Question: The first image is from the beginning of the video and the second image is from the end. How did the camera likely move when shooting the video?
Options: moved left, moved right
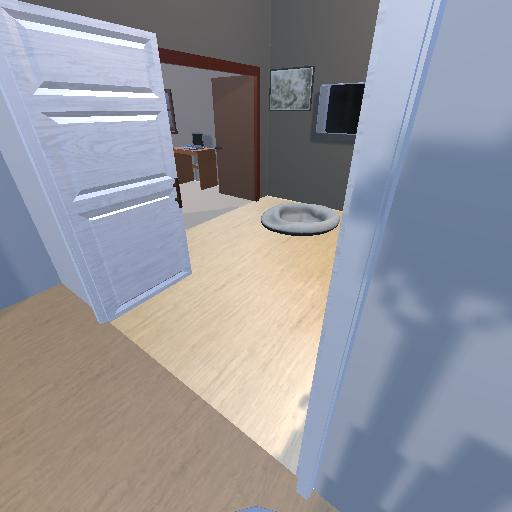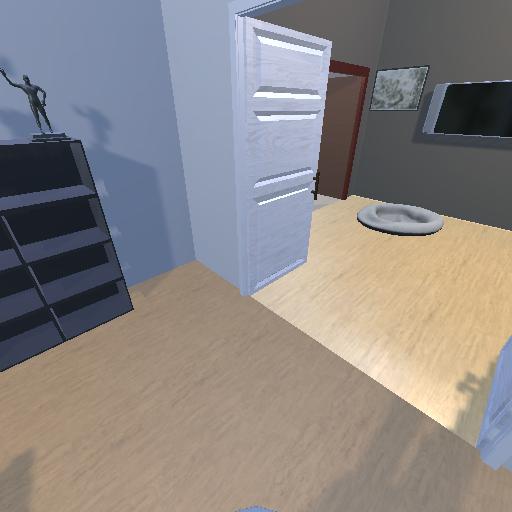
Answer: moved left